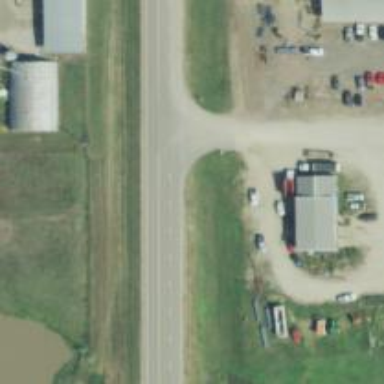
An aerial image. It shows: Road with stop sign.